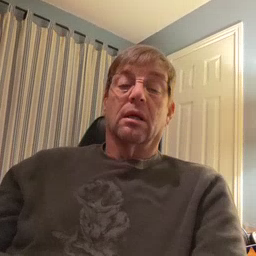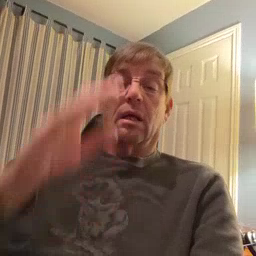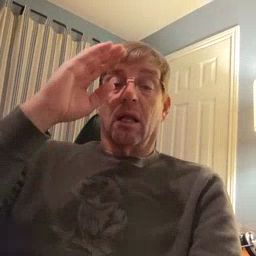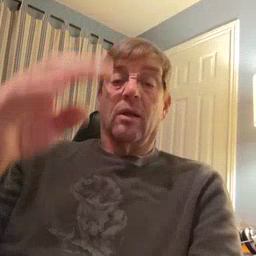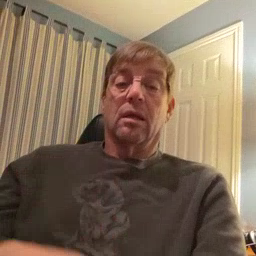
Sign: hello